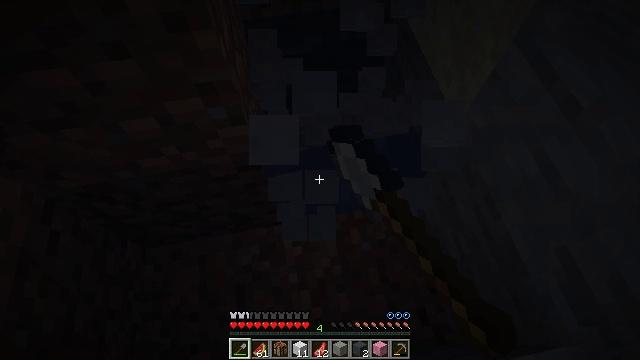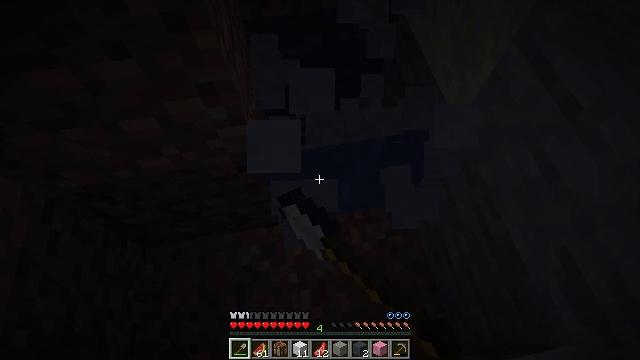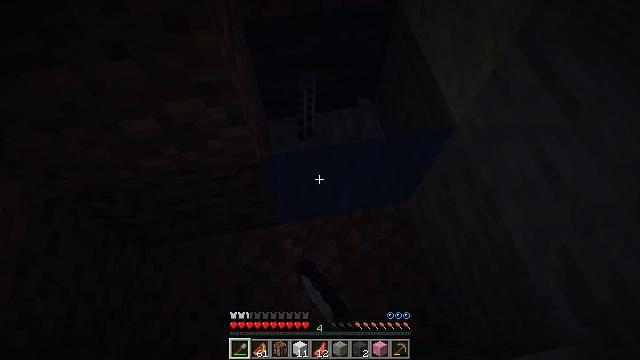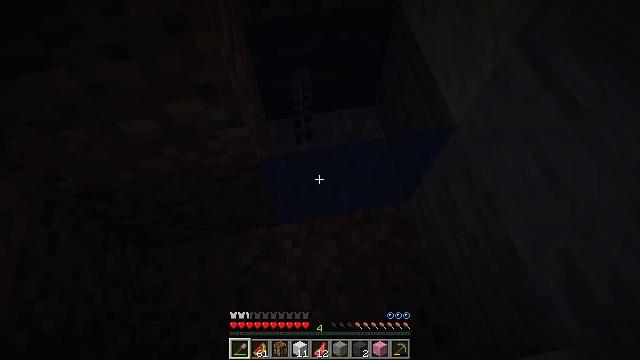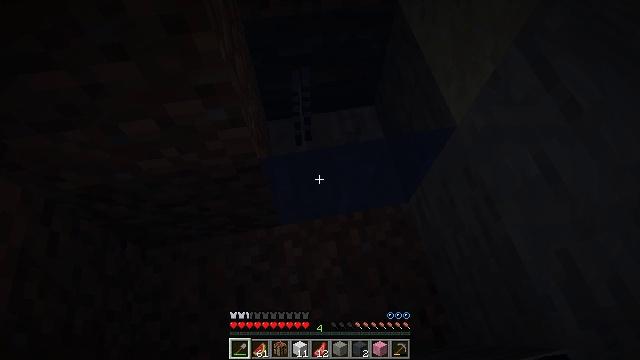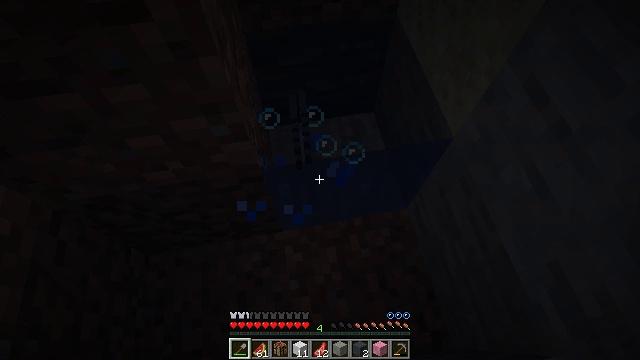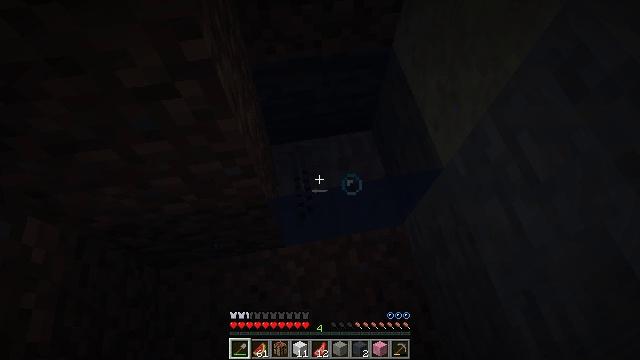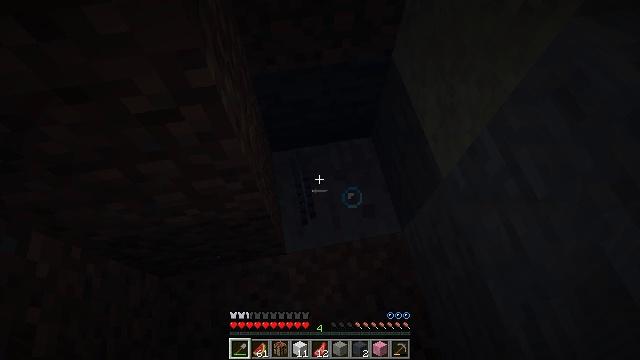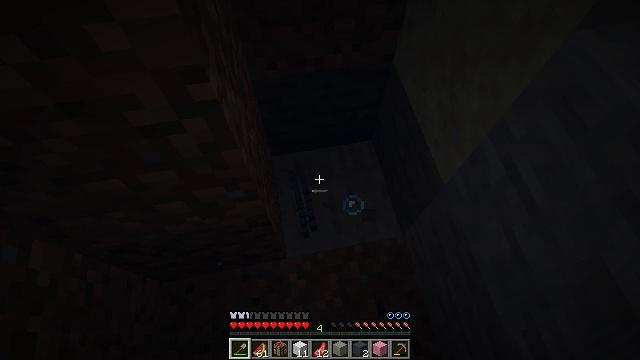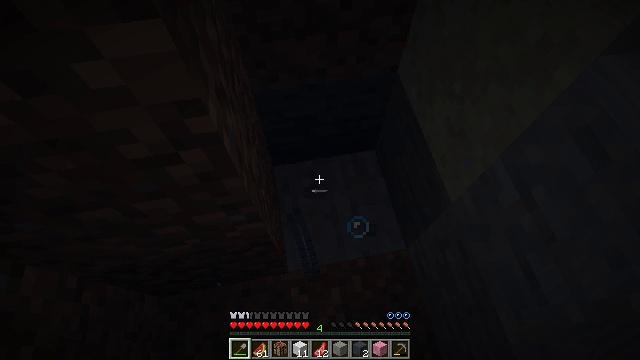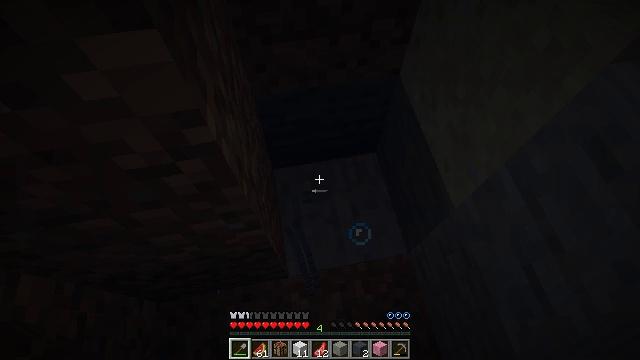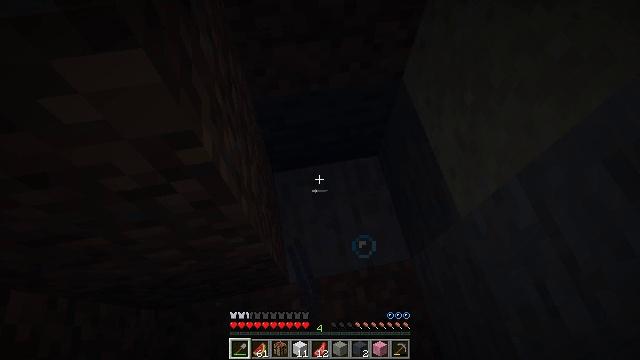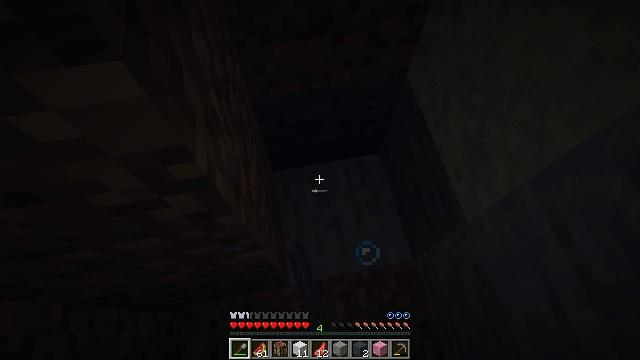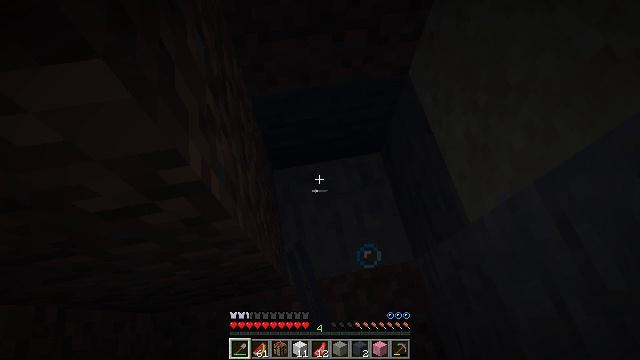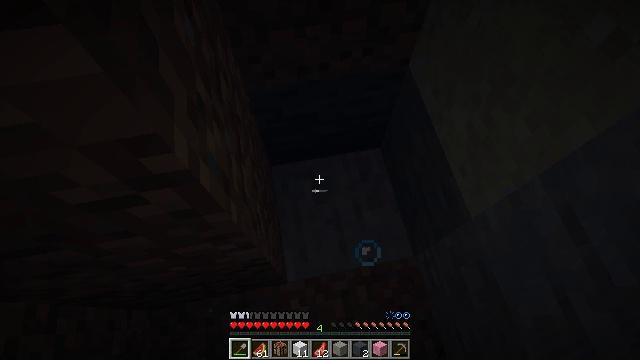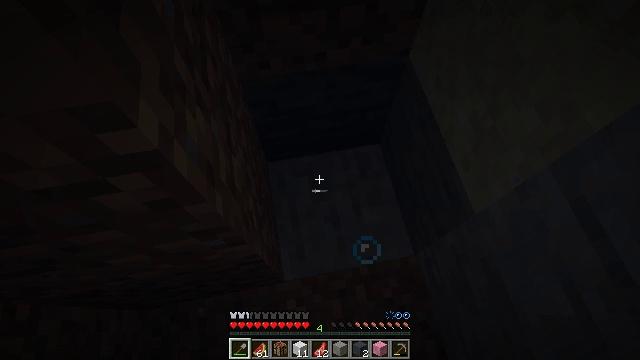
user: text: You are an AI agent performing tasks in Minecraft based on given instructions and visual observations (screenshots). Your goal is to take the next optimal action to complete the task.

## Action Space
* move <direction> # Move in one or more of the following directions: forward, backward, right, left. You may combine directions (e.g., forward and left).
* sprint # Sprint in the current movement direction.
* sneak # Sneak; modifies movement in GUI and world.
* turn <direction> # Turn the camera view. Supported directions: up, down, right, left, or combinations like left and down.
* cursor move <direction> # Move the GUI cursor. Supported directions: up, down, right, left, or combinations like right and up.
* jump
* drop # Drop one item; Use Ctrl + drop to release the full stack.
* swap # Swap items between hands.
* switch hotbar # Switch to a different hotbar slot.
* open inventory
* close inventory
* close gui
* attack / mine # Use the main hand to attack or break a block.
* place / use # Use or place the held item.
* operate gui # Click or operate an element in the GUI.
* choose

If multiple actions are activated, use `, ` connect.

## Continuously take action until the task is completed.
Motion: motion action
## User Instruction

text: Mine seagrass underwater.
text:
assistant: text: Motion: sneak, attack / mine
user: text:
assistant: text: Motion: sneak, attack / mine
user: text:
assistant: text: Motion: move forward, sneak, attack / mine
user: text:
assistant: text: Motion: move forward, attack / mine
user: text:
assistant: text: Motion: move forward, attack / mine
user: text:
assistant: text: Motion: move forward
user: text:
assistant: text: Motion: move forward
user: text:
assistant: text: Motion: move forward
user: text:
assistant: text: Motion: move forward
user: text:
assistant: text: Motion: move forward
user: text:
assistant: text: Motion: move forward
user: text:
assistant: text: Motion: move forward, turn down
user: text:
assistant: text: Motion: move forward
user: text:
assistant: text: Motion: move forward
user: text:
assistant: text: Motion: no_op
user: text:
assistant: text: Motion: no_op
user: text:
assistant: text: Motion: move back
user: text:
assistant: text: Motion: move back, sneak
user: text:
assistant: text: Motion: move back, sneak
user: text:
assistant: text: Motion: move back, sneak
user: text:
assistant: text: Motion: move back, sneak, turn left
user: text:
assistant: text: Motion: move back, sneak, turn left and up
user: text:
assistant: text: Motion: move back, sneak, turn left and up
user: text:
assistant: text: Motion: move left, turn left and up
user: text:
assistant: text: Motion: move left, turn left and up
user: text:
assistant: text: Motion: move left, turn right and up, jump
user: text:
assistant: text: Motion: move left, jump
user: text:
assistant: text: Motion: move left, jump
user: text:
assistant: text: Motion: move left, jump
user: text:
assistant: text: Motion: move left, turn left and up, jump